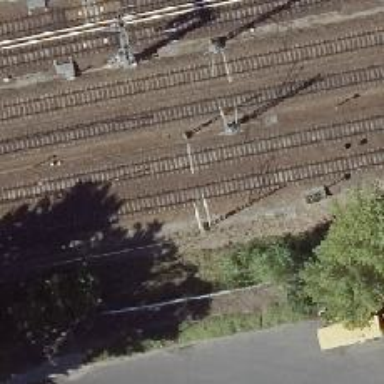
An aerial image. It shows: Milestone along the railway with catenary mast.